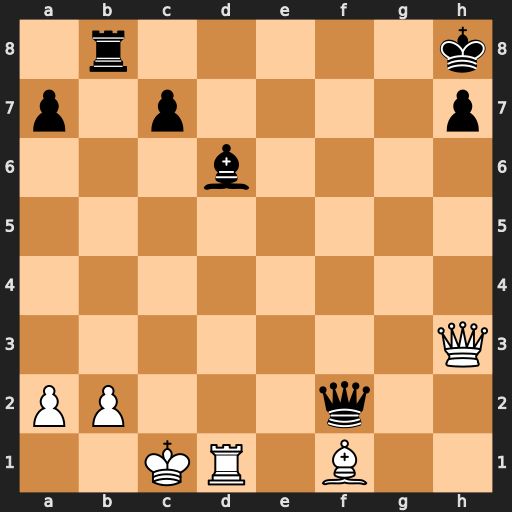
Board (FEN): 1r5k/p1p4p/3b4/8/8/7Q/PP3q2/2KR1B2
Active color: w
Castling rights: -
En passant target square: -
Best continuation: Qc3+ Kg8 Bc4+